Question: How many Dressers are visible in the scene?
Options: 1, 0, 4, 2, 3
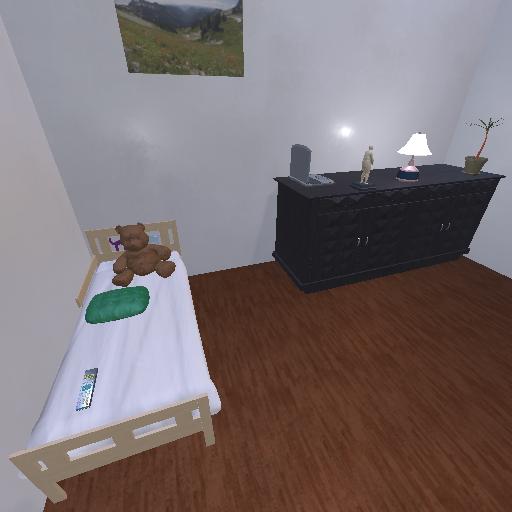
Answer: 1